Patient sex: F
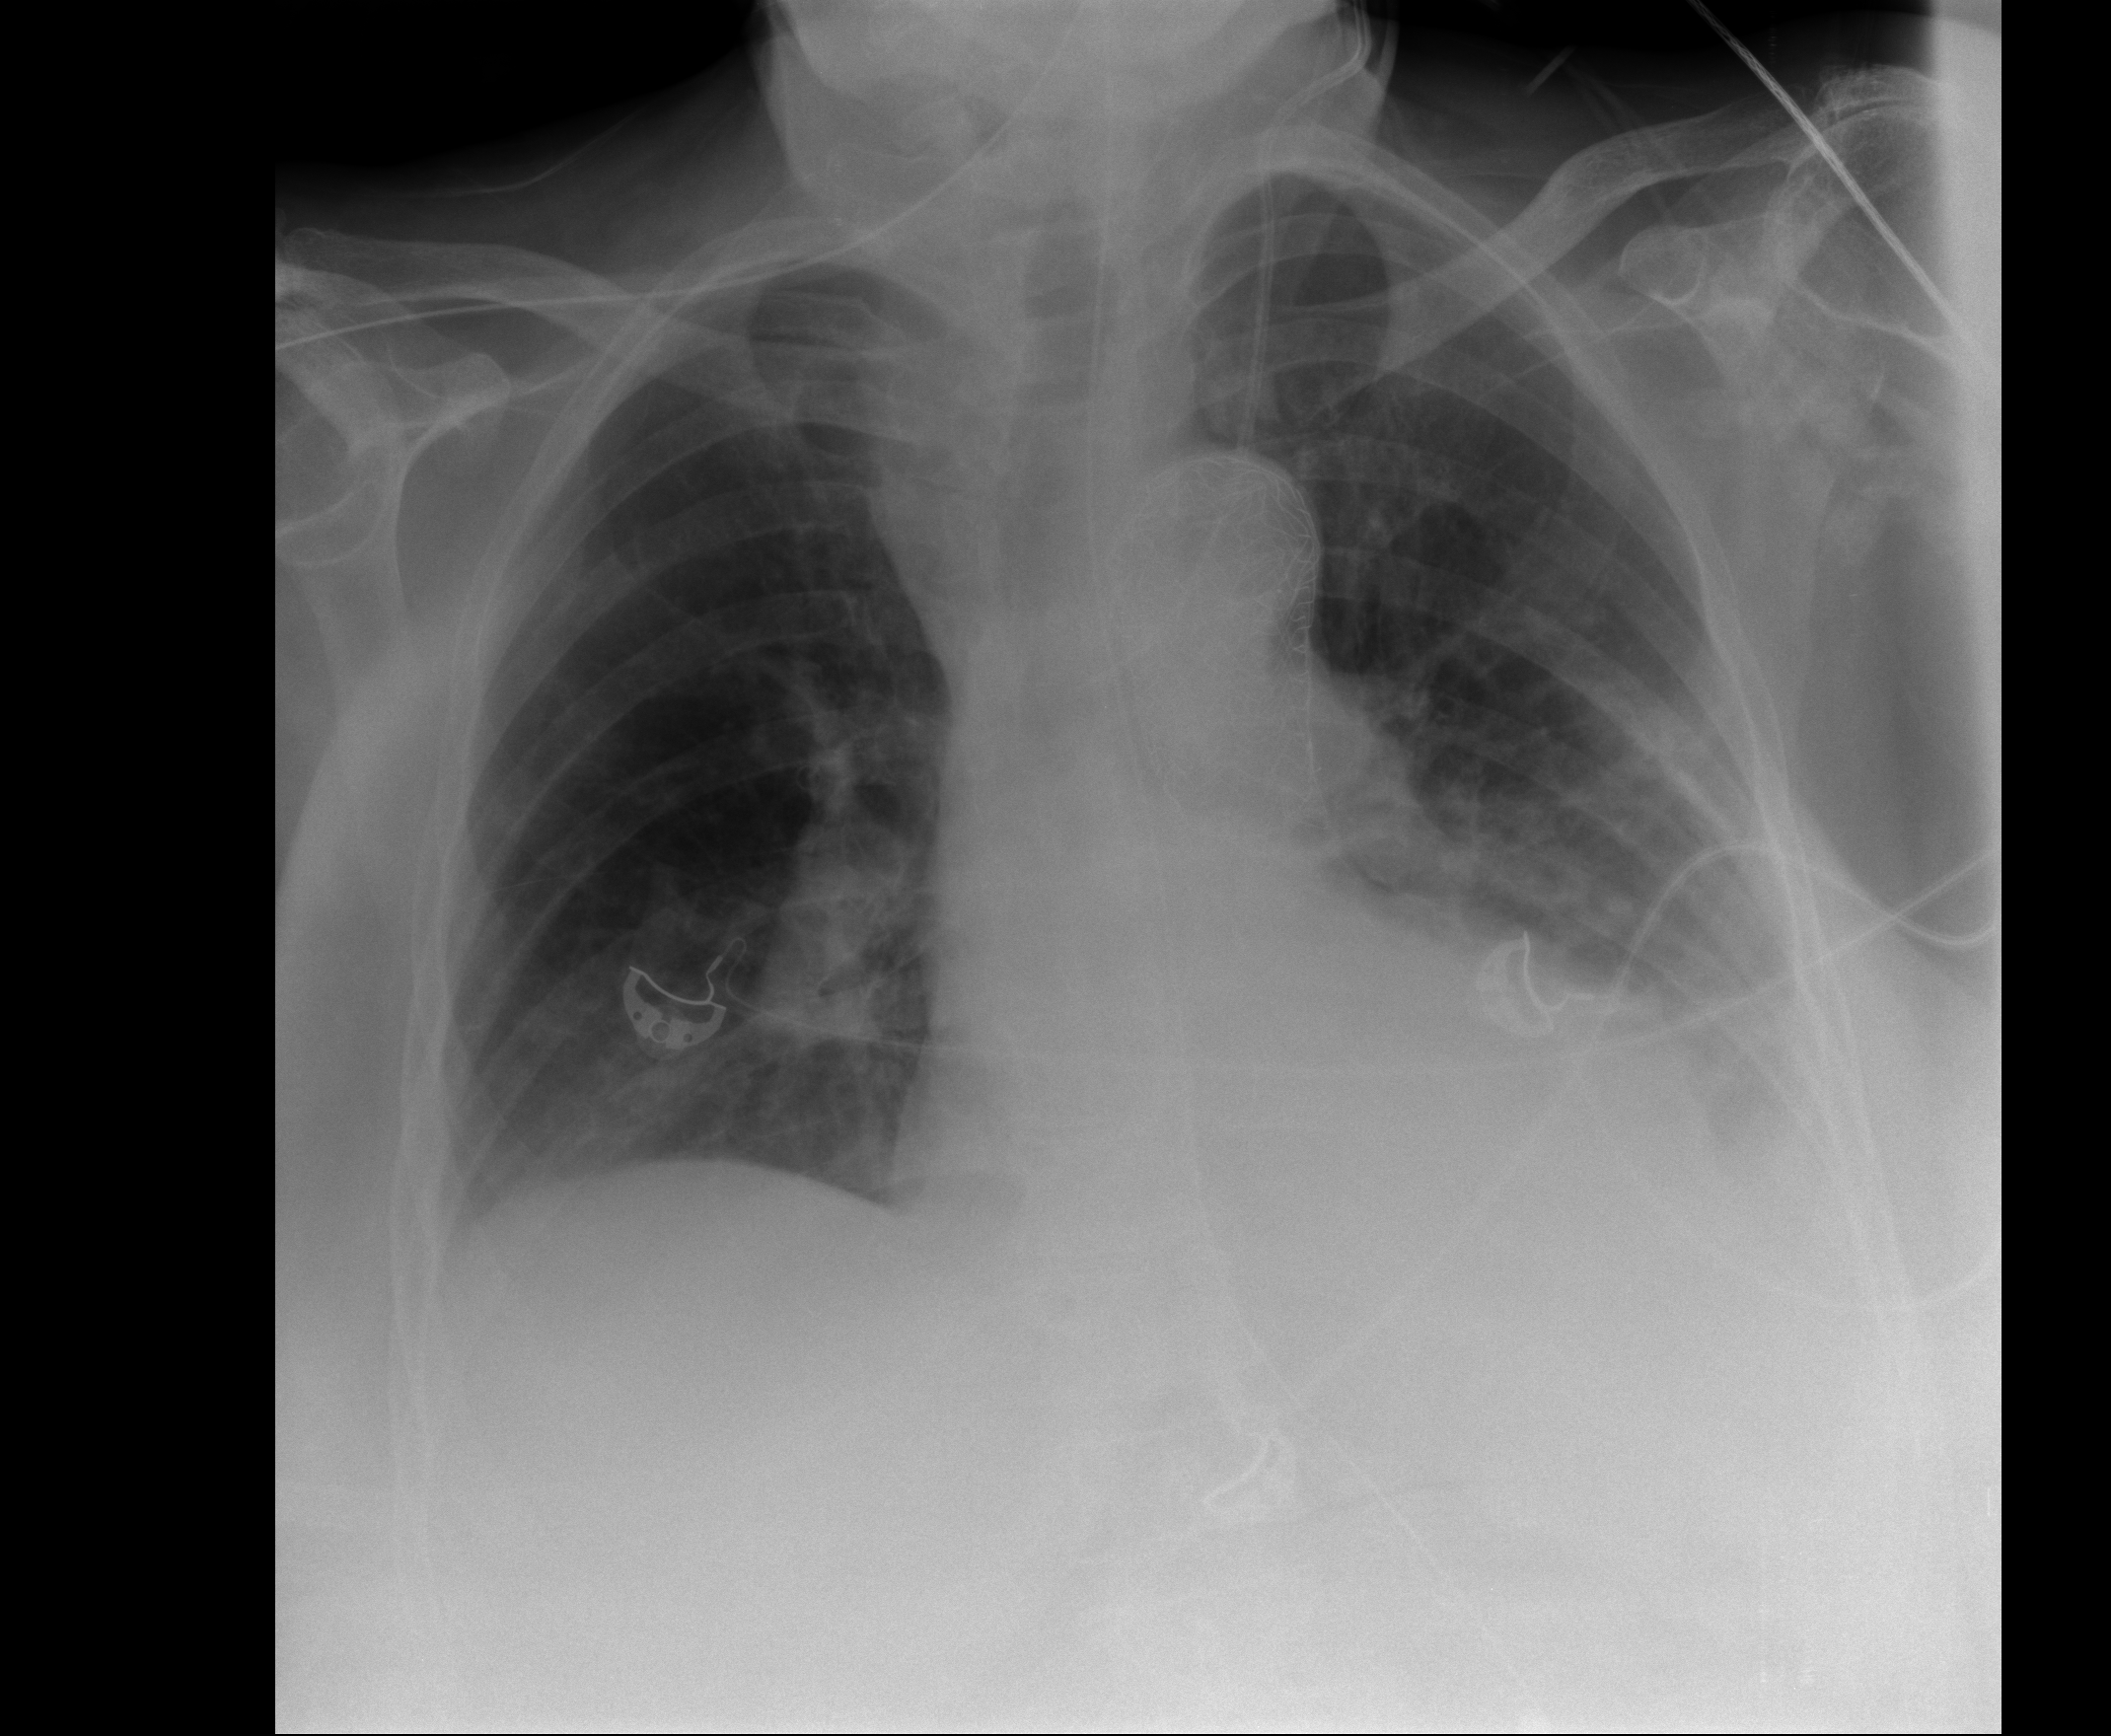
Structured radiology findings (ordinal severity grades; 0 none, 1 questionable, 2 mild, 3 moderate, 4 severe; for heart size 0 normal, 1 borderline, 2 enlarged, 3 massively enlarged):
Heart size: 1
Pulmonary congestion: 2
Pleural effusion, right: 1
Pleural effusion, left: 2
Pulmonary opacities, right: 2
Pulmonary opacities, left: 1
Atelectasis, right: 2
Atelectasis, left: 2